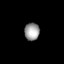
Tissue: lung
Cell type: Myeloid cells
Senescence score: 0.2417
Nuclear area (px): 255
Mean DAPI intensity: 156.42